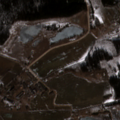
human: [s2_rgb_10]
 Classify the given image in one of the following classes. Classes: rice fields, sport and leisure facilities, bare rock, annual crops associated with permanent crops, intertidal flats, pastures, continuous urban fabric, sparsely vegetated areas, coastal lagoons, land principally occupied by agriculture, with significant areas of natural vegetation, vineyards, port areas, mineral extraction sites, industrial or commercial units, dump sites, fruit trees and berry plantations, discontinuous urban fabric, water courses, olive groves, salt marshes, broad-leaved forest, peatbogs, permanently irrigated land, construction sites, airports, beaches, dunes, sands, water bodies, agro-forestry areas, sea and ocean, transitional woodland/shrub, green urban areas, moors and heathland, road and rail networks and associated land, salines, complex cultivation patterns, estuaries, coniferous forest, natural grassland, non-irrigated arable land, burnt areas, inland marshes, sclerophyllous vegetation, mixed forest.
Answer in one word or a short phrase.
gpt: industrial or commercial units, dump sites, pastures, complex cultivation patterns, land principally occupied by agriculture, with significant areas of natural vegetation, broad-leaved forest, mixed forest